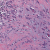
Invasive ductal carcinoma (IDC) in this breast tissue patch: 1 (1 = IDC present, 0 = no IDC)